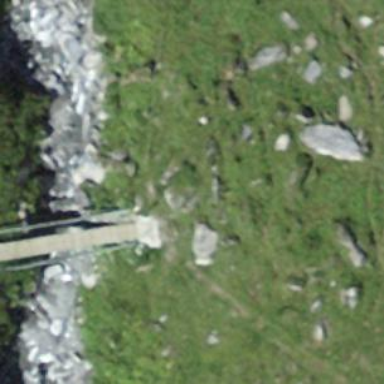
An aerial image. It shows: Path on bridge.